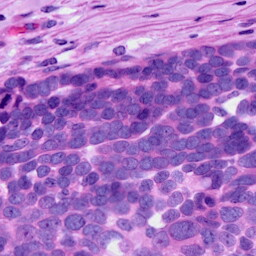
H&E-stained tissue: Ovarian